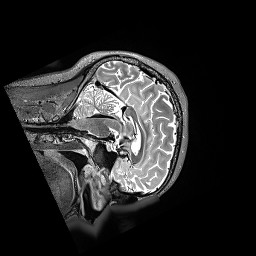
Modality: T2w
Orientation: sagittal
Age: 37
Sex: male